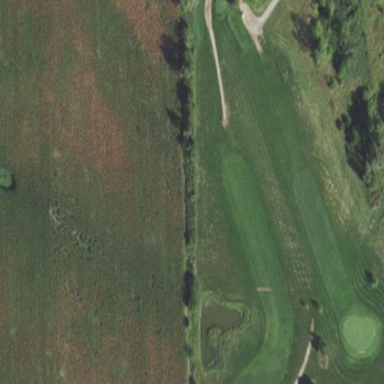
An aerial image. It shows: Rough area in golf course.